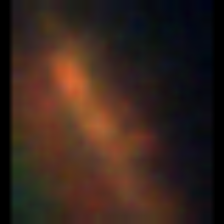
Taxon: Diatom_aggregate
Group: Diatoms